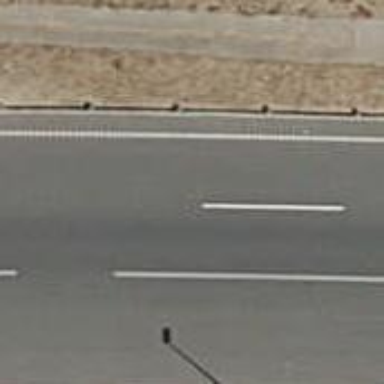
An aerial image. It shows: Motorway.